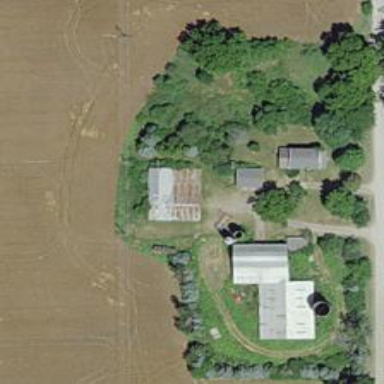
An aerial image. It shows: Silo.